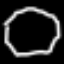
Label: octagon